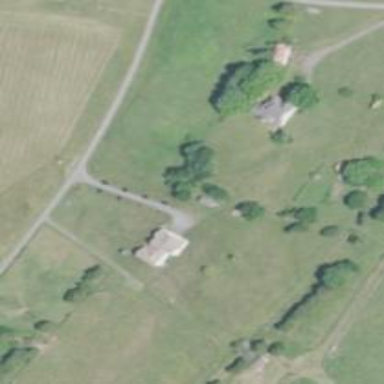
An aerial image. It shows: Driveway.